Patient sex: M
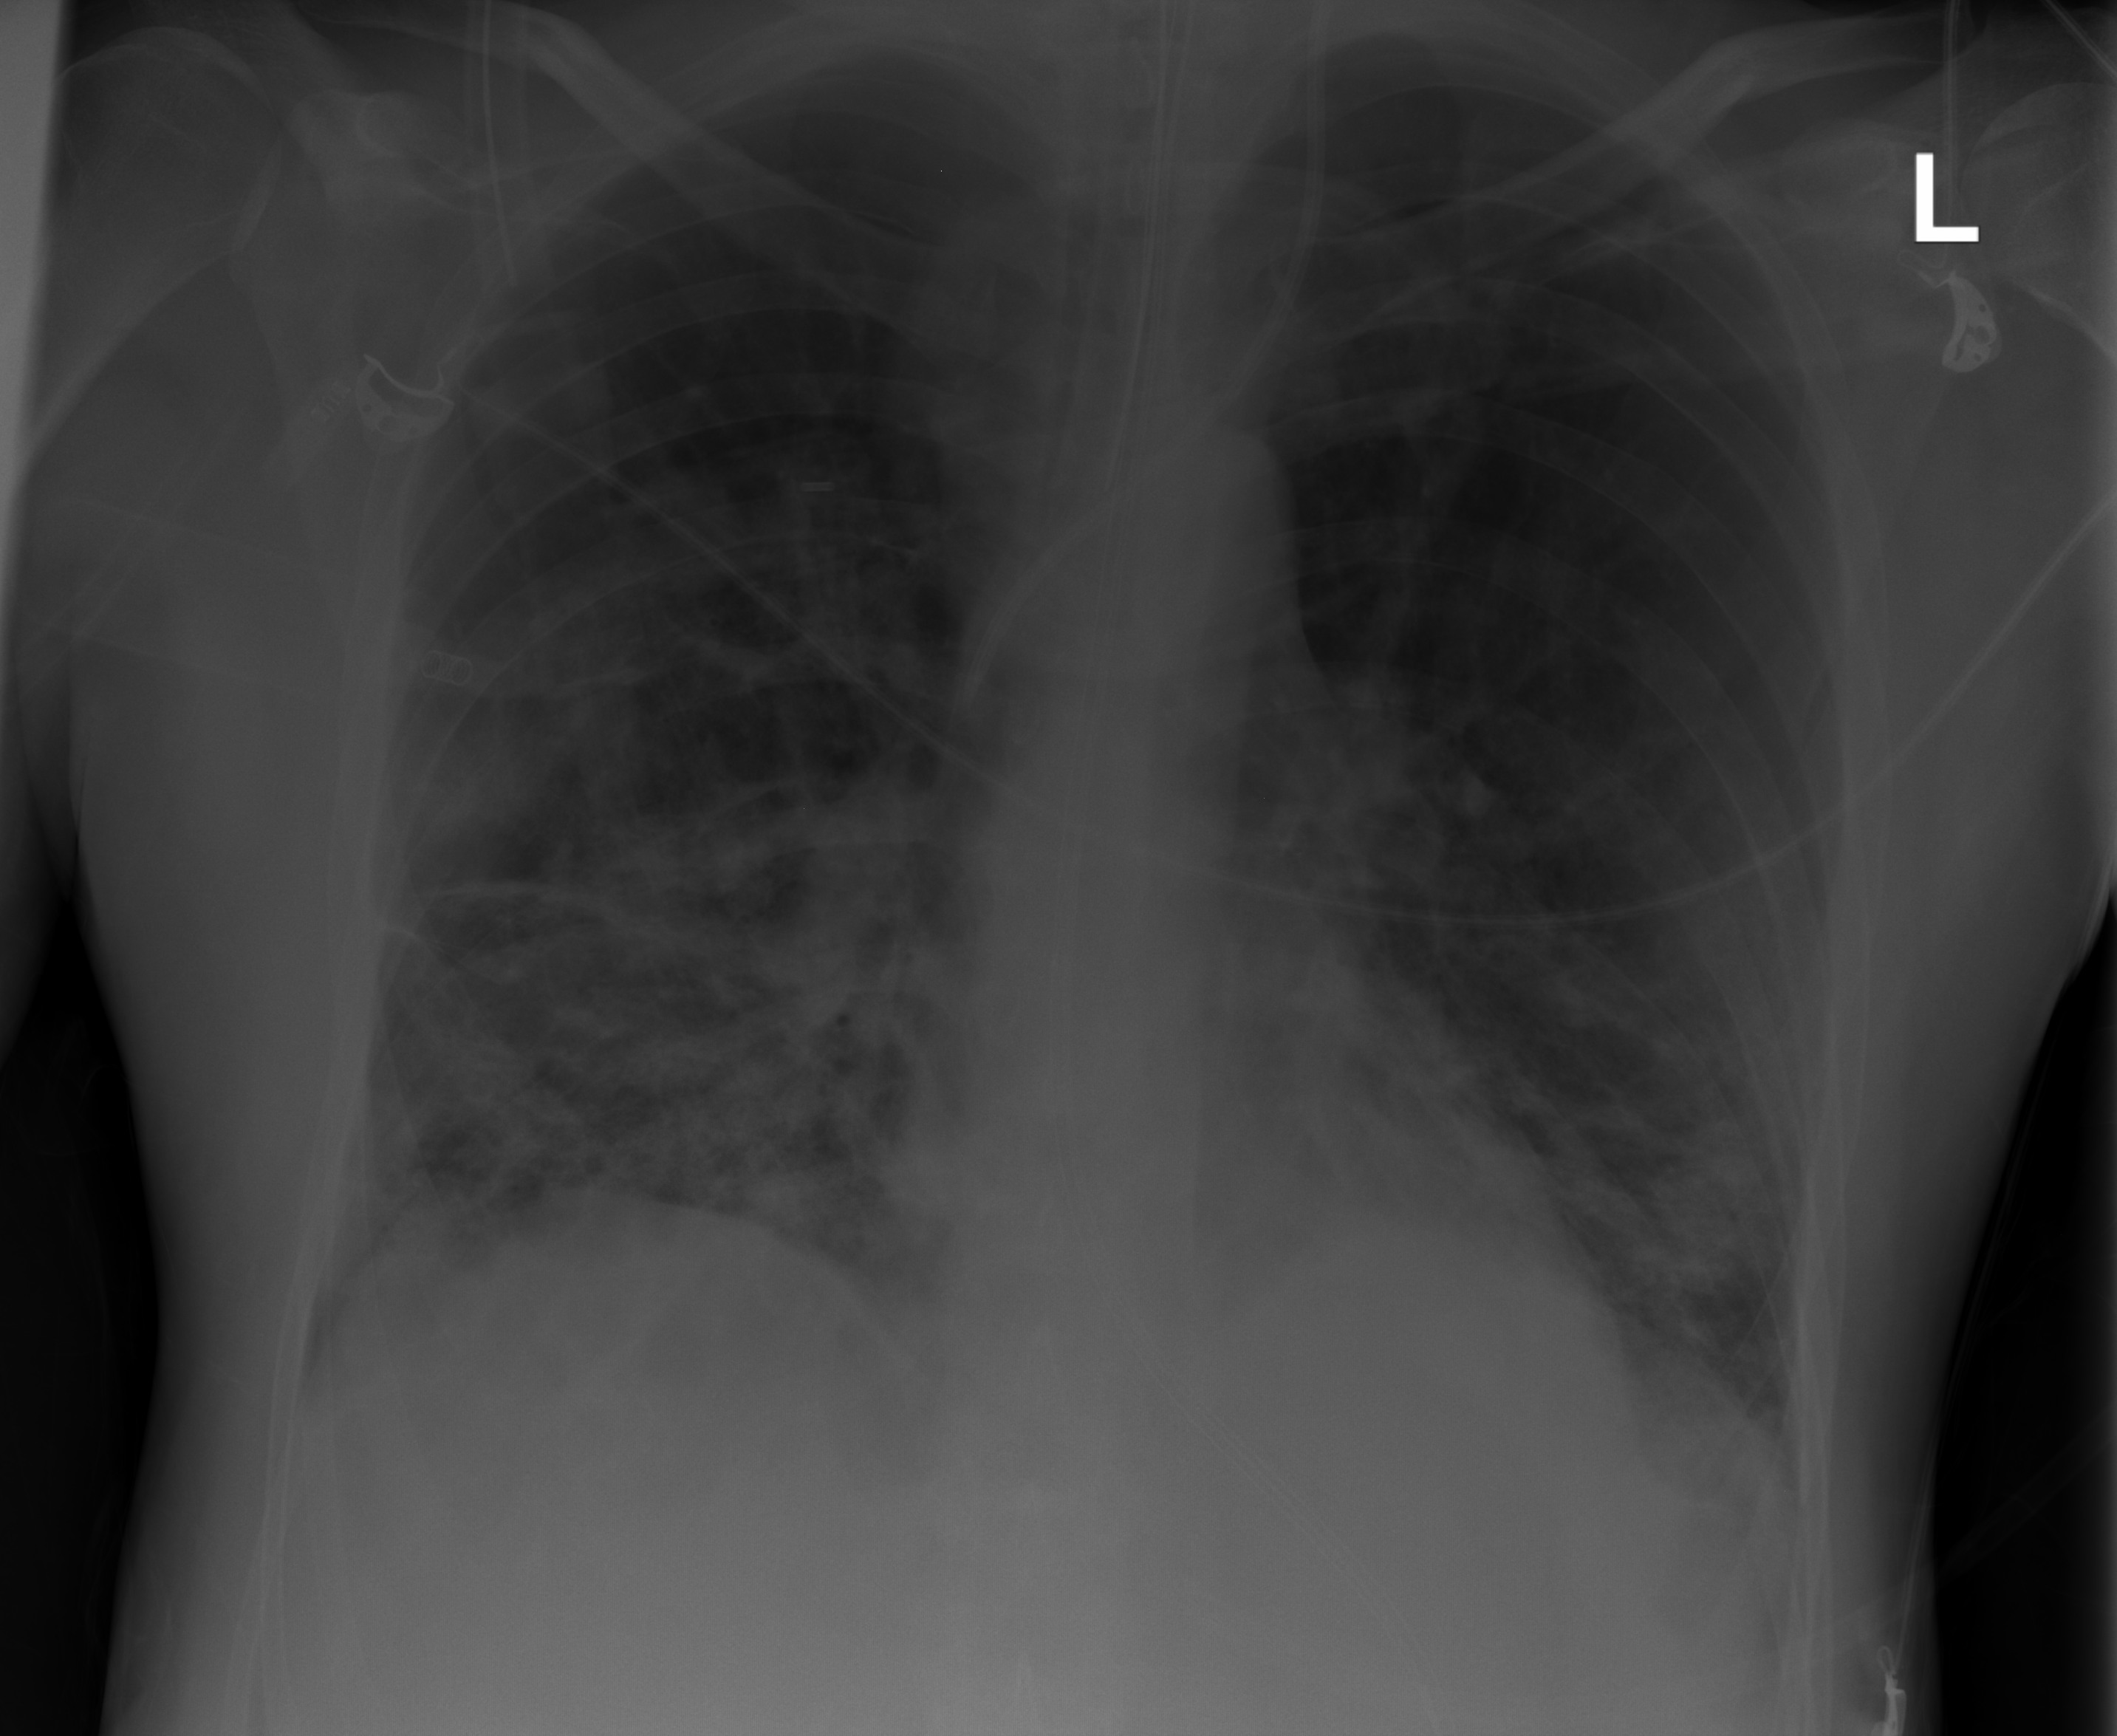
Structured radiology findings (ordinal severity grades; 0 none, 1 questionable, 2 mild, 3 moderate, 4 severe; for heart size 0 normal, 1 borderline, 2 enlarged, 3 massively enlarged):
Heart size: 0
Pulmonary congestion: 0
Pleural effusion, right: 2
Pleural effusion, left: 0
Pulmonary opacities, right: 3
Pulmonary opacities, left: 3
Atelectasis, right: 2
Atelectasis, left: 2